Question: I'm doing a campaign project in which the admin can reserve some seats using admin panel. When he wants to edit it,previously selected seats should highlight. This is what i've done for achieving this
'''
if ($mode == 'EDIT')
{
$k=1;
for($i=1;$i<=10;$i++)
{
for($j=1;$j<=10;$j++)
{ ?>
<div id='<?php echo $k ;?>' class="seat_selection"
<?php foreach($seat_data as $seats)
{
if($seats->iSeatNumber == $k)
{?>
style='min-height:25px;min-width:25px;background-color:#12B22F;float:left;margin:0 0 5px 10px;cursor:pointer;'
<?php
}
else
{?>
style='min-height:25px;min-width:25px;background-color:#969696;float:left;margin:0 0 5px 10px;cursor:pointer;'
<?php
}
}
?>
>
<?php echo $k;?>
</div>
<?php $k++;
} ?>
<br /><br />
<?php
}
}
'''
But only the first seat among the selected seats is being highlighted(like as shown in screenshot). Rest remains unchanged.

I think the problem is with the looping of 'foreach'. Am i doing it in the wrong way? Or is there any other method? Any help would be greatly appreciated.
I'm using 'datamapper'(db operations) for 'codeigniter'(php framework).
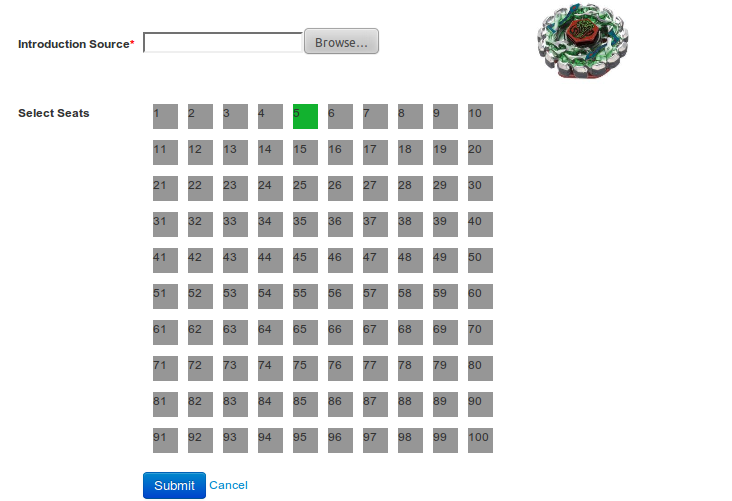
Answer: If I understand your task, I see this as a really bad way to achieve it.
Try making an array with all the highlighted seats first:
'''
$highlighted = array();
foreach($seat_data as $seat) {
$highlighted[] = $seat->iSeatNumber;
}
$k = 1;
for($i=1;$i<=10;$i++)
{
for($j=1;$j<=10;$j++)
{
if(in_array($k, $highlighted))
{
echo '<div id="'.$k.'" class="seat_selection" style="min-height:25px;min-width:25px;background-color:#12B22F;float:left;margin:0 0 5px 10px;cursor:pointer;">'.$k.'</div>';
} else {
echo '<div id="'.$k.'" class="seat_selection" style="min-height:25px;min-width:25px;background-color:#969696;float:left;margin:0 0 5px 10px;cursor:pointer;">'.$k.'</div>';
}
$k++;
}
echo "<br/><br/>";
}
'''
It's much cleaner. Though I didn't test this it should work.